Question: I hope you can help me.
I tried to run WebSocket example from Tomcat (tomcat_dir\webapps\examples\websocket) and works fine when I start Tomcat manually, without Intellij IDEA. Then I moved and to my IDEA project, and in fails. I get "Info: WebSocket connection closed, Code: 1006". And it says "Class 'echoAnnotation' is never used" so I think tomcat can't see it in current conditions. How can I fix it?
Thanks.

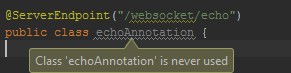
Answer: I found a solution. I had to create a new project, and mark "WebSockets" at the first screen.
The solution above is incorrect, it stops working a few minutes after creating project(magic). The right way to fix this is to use TomEE instead Tomcat.